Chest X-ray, PA view. Patient: 47 years old, sex F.
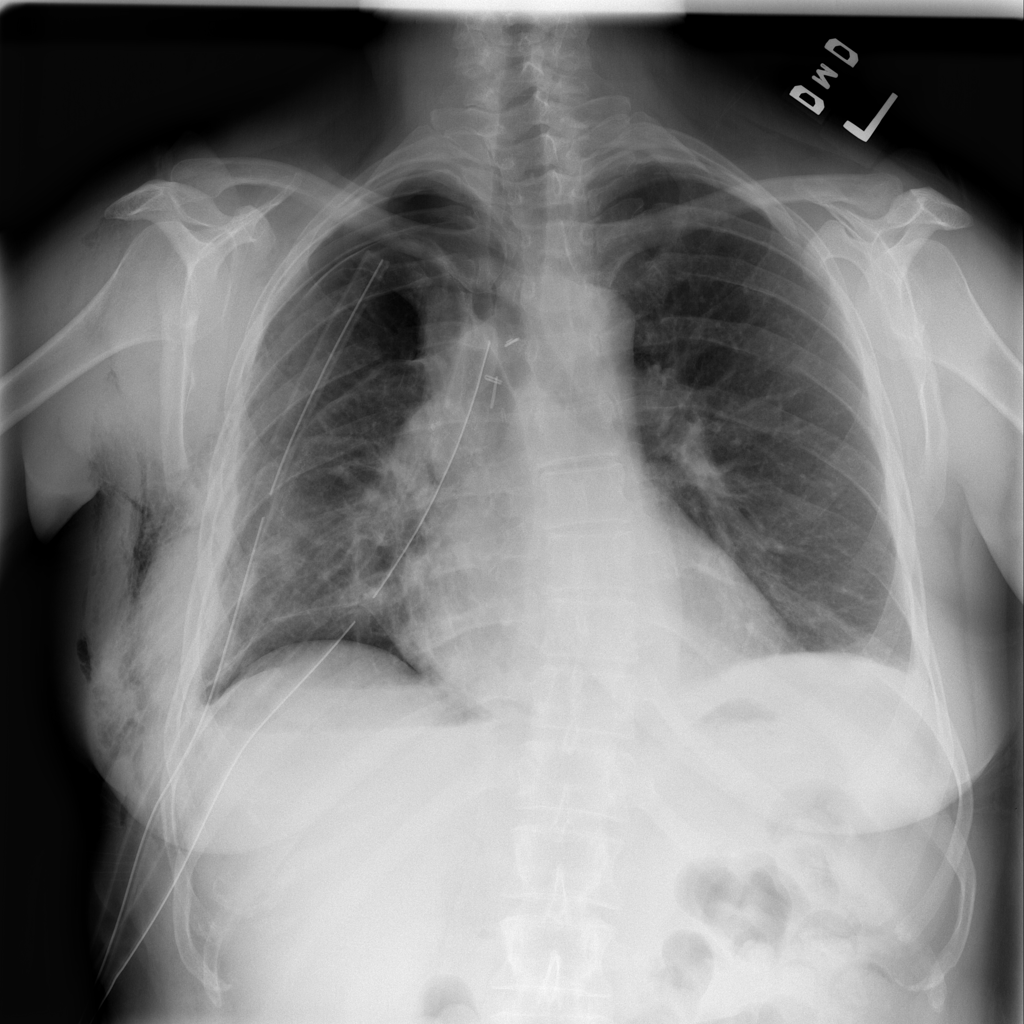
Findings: Atelectasis, Emphysema, Pneumothorax